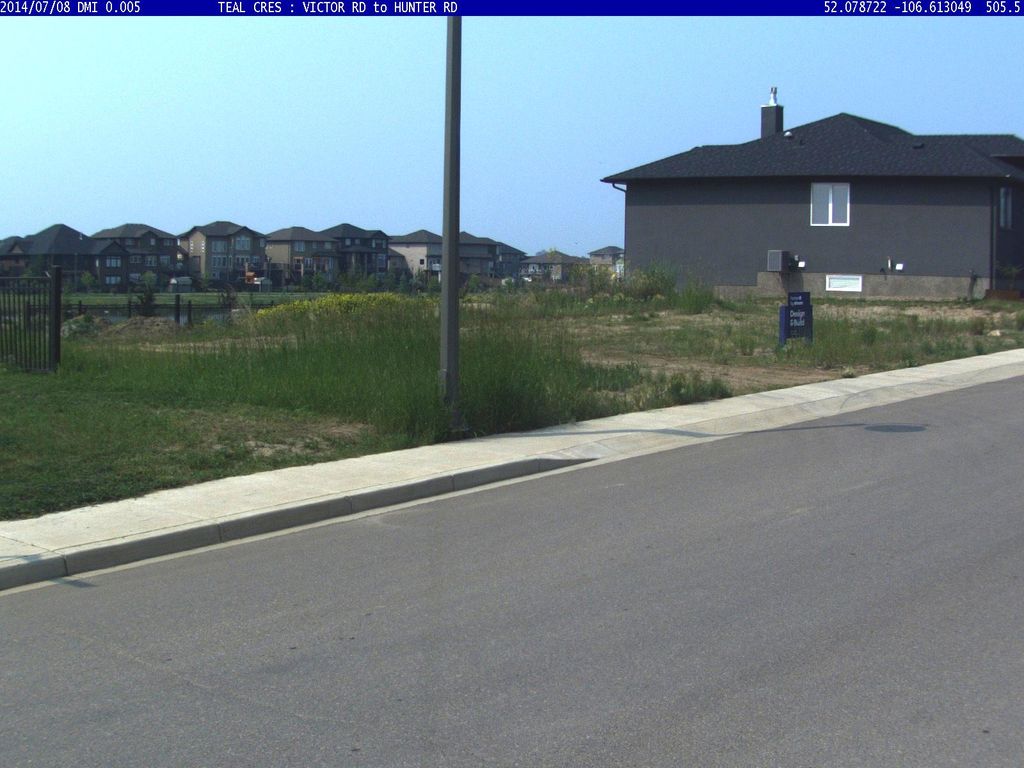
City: saskatoon